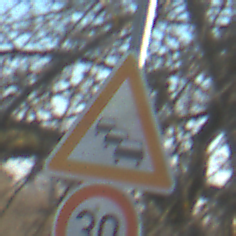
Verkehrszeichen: Stau
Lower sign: Geschwindigkeit30
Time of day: MorningAfternoon
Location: Outdoor (Nature)
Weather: Clear
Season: NotSpecified
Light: Natural